Question: How to program this expression in Python:
'''
min{cos(2xp), 1/2}
'''
?
I have tried:
'''
x = np.array([1,2,3,4,5,3,2,5,7])
solution = np.min(np.cos(2*x*np.pi), 1/2)
'''
But it does not work, and there is the following mistake:
'''
TypeError: 'float' object cannot be interpreted as an integer.
'''

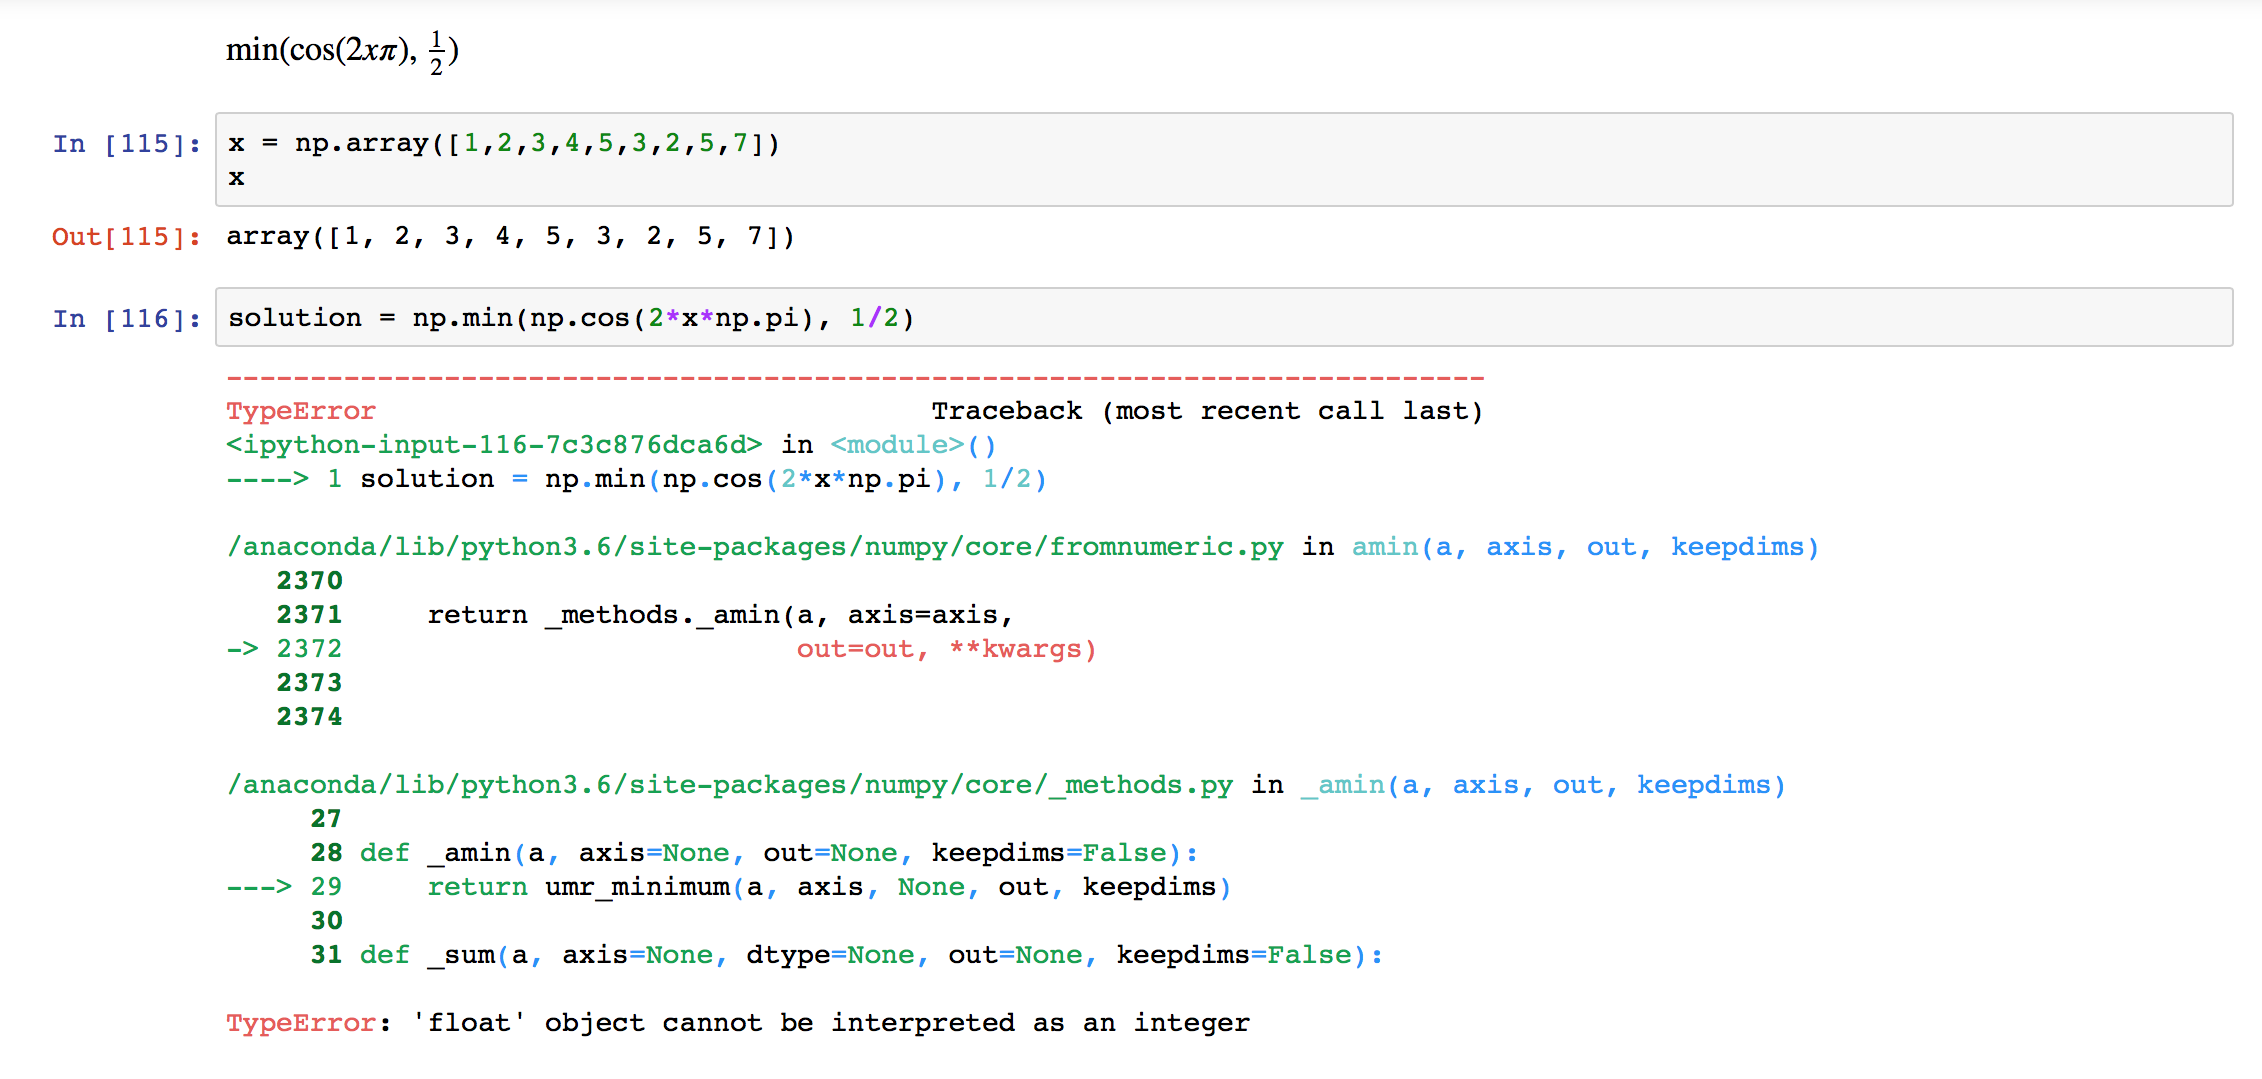
Answer: I have tried your code with 'np.minimum' like this :
'''
import numpy as np
x = np.array([1,2,3,4,5,3,2,5,7])
solution = np.minimum(np.cos(2*x*np.pi), 1/2)
print(solution)
'''
which gives something like this :
'''
[ 0.5 0.5 0.5 0.5 0.5 0.5 0.5 0.5 0.5]
'''
the minimum function will check through each element of array and returns an array. you can take a look <URL>